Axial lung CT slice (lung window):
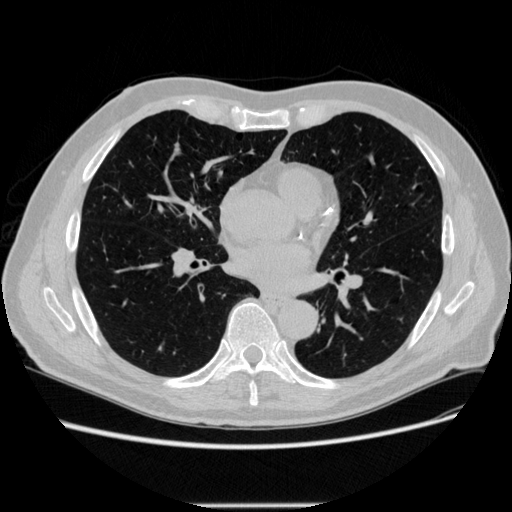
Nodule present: no